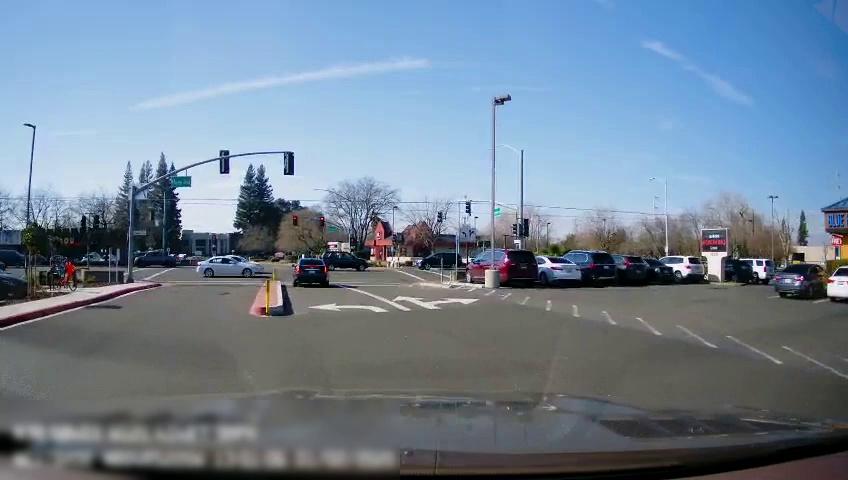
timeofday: Day
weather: Sunny
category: Drivable Space
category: Vehicles | SUV
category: Vehicles | Car
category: Vehicles | SUV
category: Vehicles | Truck
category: Vehicles | SUV
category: Vehicles | SUV
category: Vehicles | SUV
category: Vehicles | SUV
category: Vehicles | Car
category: Vehicles | SUV
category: Vehicles | Car
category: Vehicles | Car
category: Vehicles | SUV
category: Vehicles | Car
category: Vehicles | Car
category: Vehicles | Car
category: Vehicles | Car
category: Lanes | Opposite Lane
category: Lanes | Current Lane
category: Traffic | Lights
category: Traffic | Lights
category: Traffic | Signs
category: Traffic | Lights
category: Traffic | Lights
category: Traffic | Lights
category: Traffic | Signs
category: Traffic | Lights
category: Traffic | Lights
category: Traffic | Lights
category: Traffic | Lights
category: Traffic | Lights